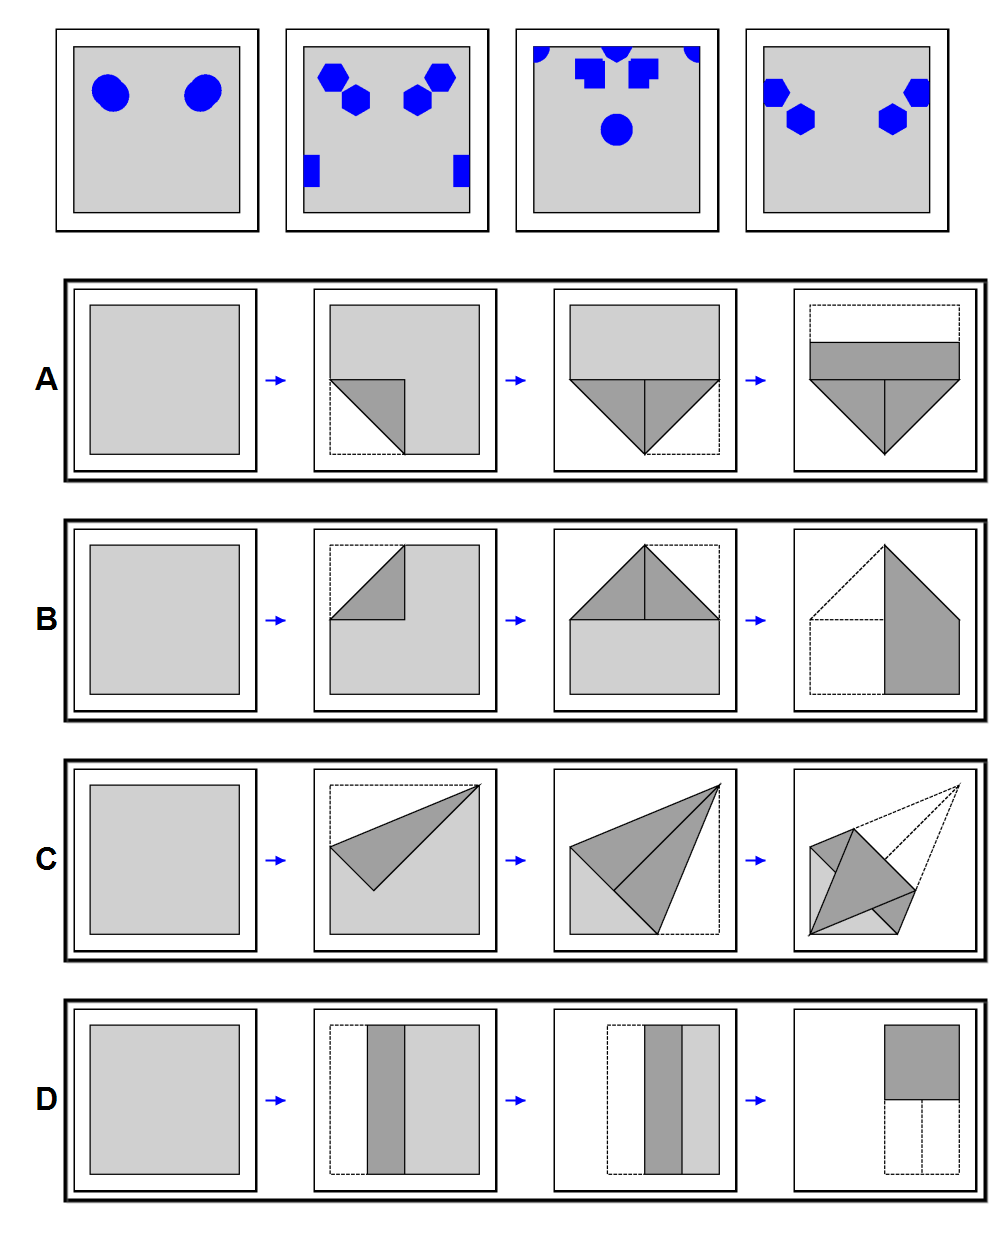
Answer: B